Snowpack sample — Buffalo Mountain, Silverthorne, Colorado, USA (1/25/25, 10:11 AM MST)
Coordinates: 39.6222, -106.1139
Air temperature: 22 °F
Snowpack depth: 110 cm
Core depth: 20 cm
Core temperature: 48.2 °F
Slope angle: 12°, slope face: 102°
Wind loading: high
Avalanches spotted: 0
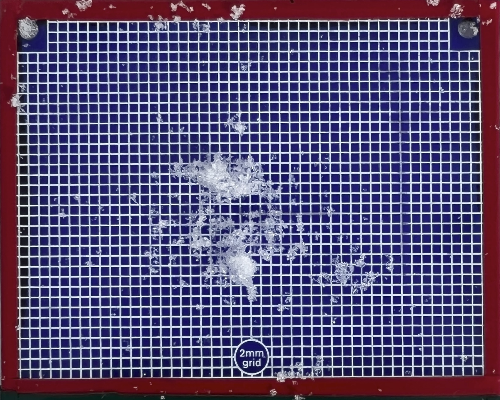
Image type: profile
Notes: No avalanches nearby, collected on the outskirts of a fire break 15 meters from the treeline, on way to Buffalo and Red Mountain